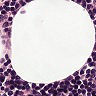
Metastatic tissue present: no